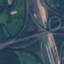
Land use / land cover: Highway